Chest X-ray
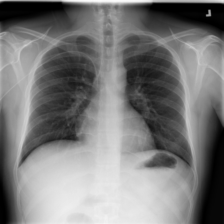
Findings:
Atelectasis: negative
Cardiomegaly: negative
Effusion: negative
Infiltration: negative
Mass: negative
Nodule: negative
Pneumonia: negative
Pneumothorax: negative
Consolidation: negative
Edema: negative
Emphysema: negative
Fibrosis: negative
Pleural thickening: negative
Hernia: negative